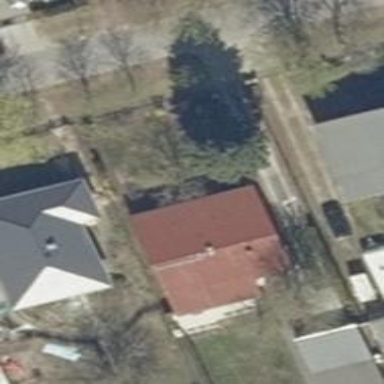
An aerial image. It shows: Simple and straightforward house.